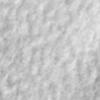
Label: no_change